Question: I'm updating my <URL> that previously has been using the default configuration. Now I'm starting to use modules trying this config
'''
application: newkoolproject
# Other settings here...
version: newkool
runtime: python27
api_version: 1
threadsafe: true
automatic_scaling:
min_idle_instances: 5
max_idle_instances: automatic # default value
min_pending_latency: automatic # default value
max_pending_latency: 30ms
max_concurrent_requests: 50
'''
I pay for instance hours, data reads and complex searches totalling a few dollar daily on my current budget (where my limit is 7 USD for a day to avoid sudden spikes due to DoSing or other technical issue).
Could it be feasible for my to try and squeeze my app into the freetier using memcache and other technologies to reduce costs? Or should I forget about reaching free-tier (< 28 instances hours etc) and instead make a configuration for a more optimal UX? How will the change change my costs?
## Update 141010 18:59 CET
I could add appstats

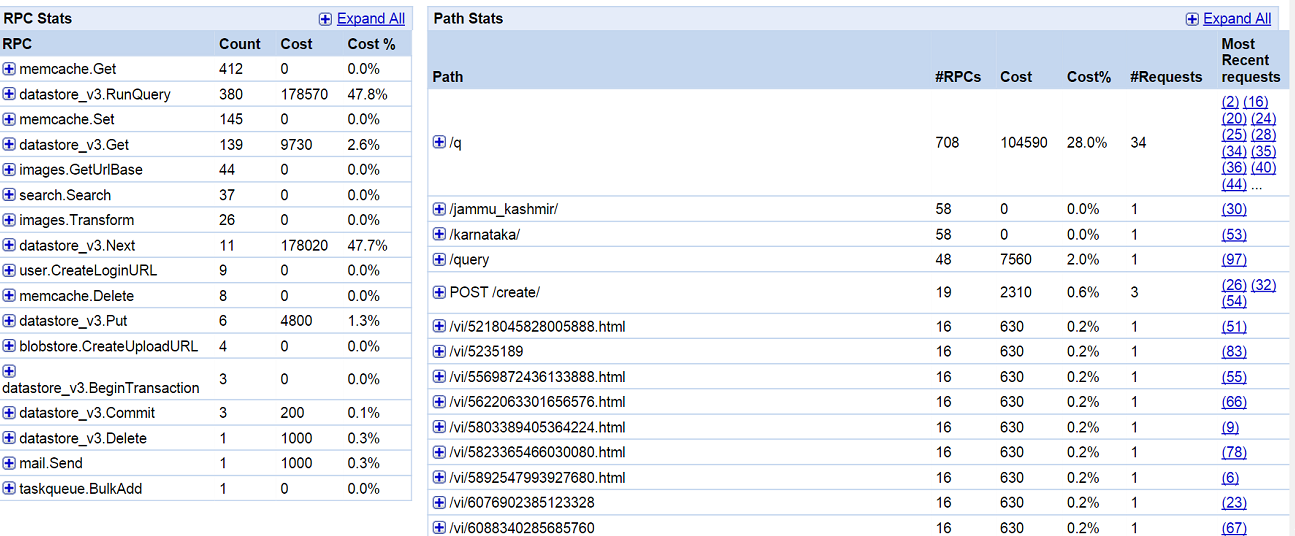
Answer: You'll need to turn appestats on on your local app engine development server, go through your typical user flow. Here are the instructions on how to do this: <URL>
Make sure you turn calculate RPC costs on:
'''
appstats_CALC_RPC_COSTS = True
'''
Once you go through a typical user flow, you would go to localhost:8080/_ah/stats and it will estimate how much specific calls and flows will cost when you get to production. Really great tool, as it even helps identify bottlenecks and slow running areas within your application.
Google's recommendation is to not only use memcache, but also to split work into smaller units (as much as possible) by leveraging task queues.
UPDATE: Simple memcache usage example
'''
my_results = memcache.get("SOME-KEY-FOR-THIS-ITEM")
if not my_results:
#Do work here
memcache.set("SOME-KEY-FOR-THIS-ITEM", my_results)
return my_results
'''